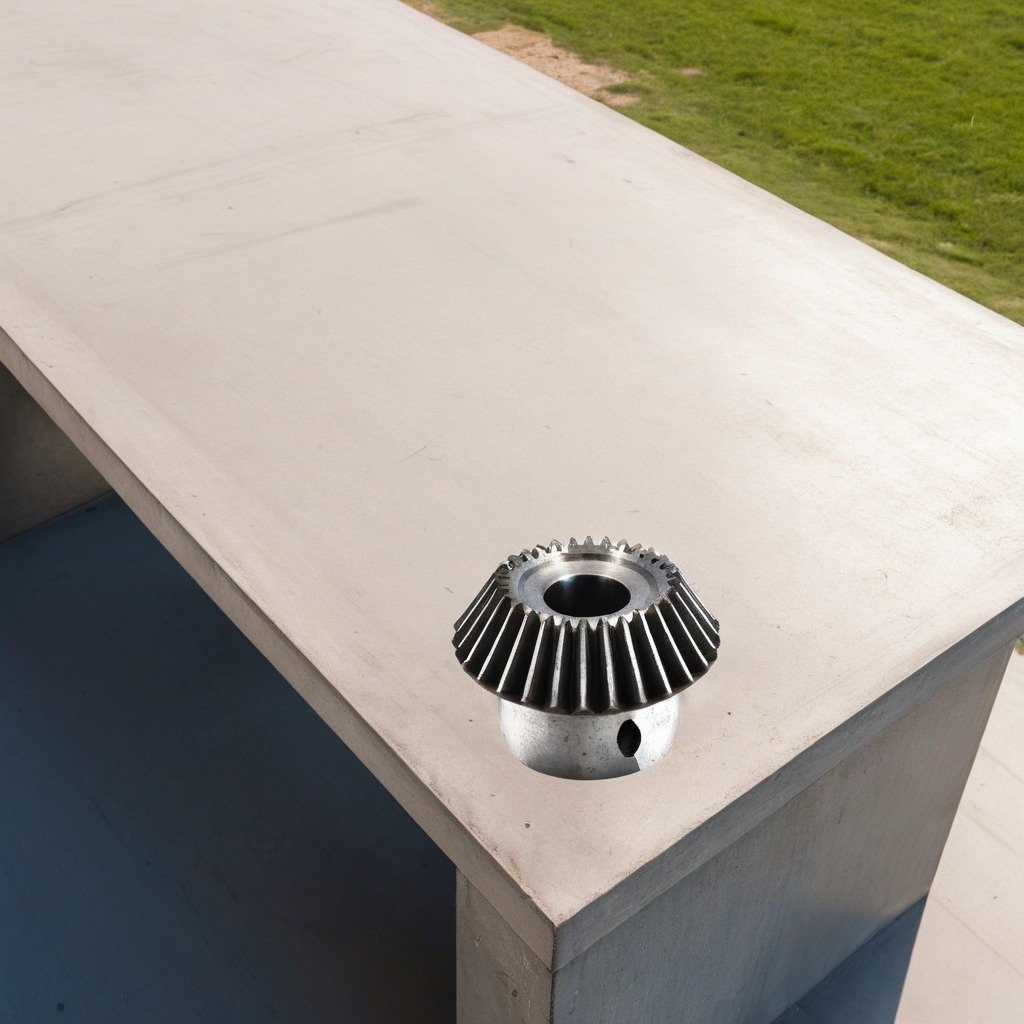
A steel gear with teeth is lying on an isolated clean organized concrete workbench in an outdoor bricklaying area afternoon light very sunny completely empty